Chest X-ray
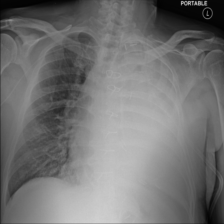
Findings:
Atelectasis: negative
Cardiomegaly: negative
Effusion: negative
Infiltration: negative
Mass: negative
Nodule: negative
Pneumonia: negative
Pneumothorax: negative
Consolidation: negative
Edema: negative
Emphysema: negative
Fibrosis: negative
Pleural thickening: negative
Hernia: negative